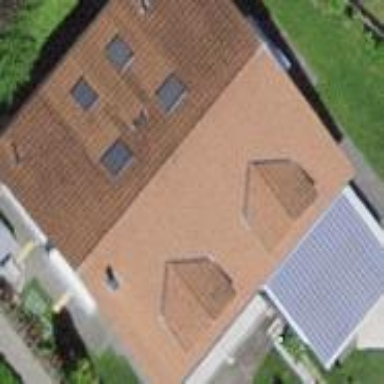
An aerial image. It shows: Terrace building with gabled roof.